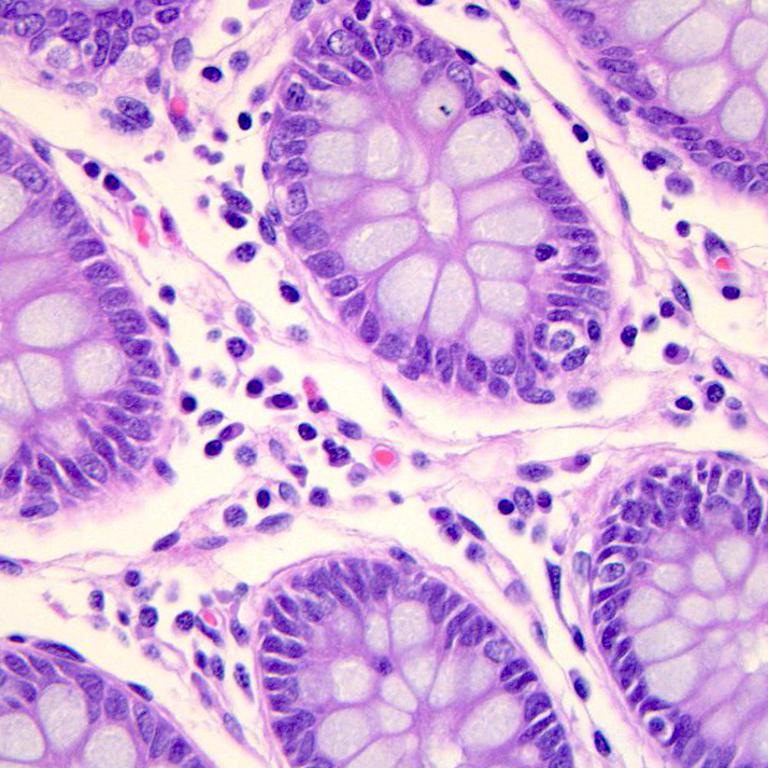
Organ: colon
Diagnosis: benign